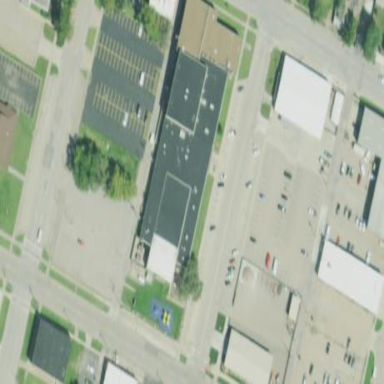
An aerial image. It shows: Commercial building adjacent to sports center.